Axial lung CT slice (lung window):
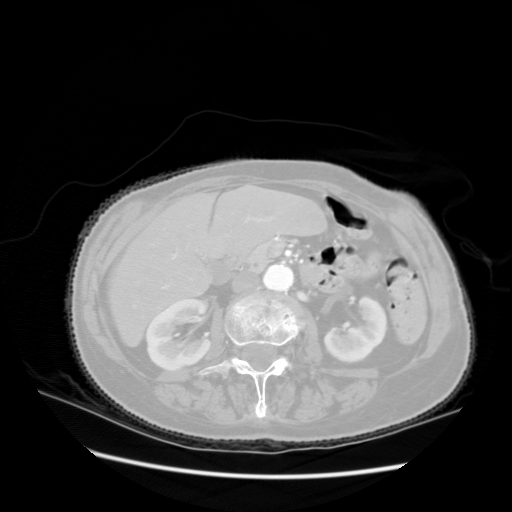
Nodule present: no